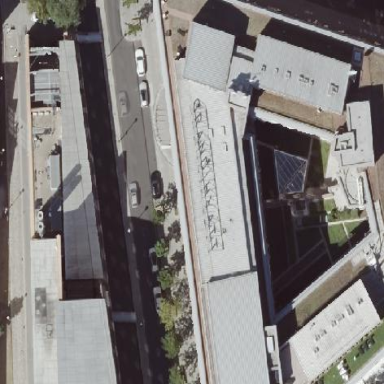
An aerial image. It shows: Building part with flat roof.